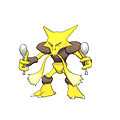
Pok\u00e9mon: alakazam